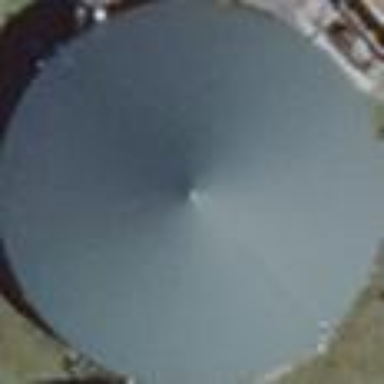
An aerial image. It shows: Digester building with dome-shaped roof.